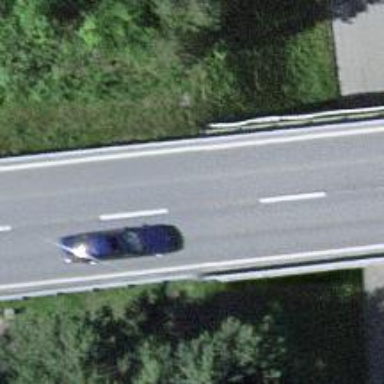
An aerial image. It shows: Primary highway bridge with asphalt surface.